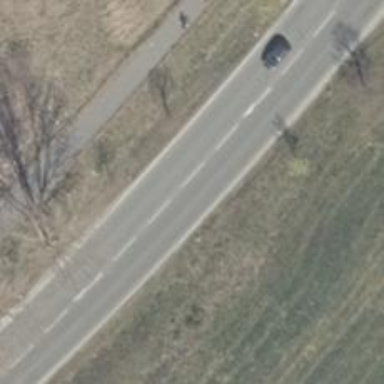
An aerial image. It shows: Primary road with asphalt surface.